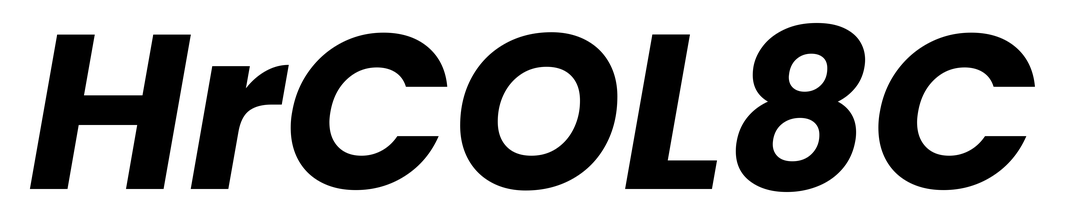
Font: Poppins-BoldItalic